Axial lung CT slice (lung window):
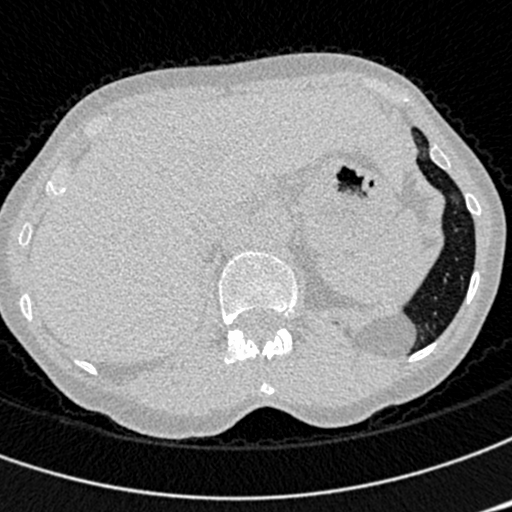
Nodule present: no